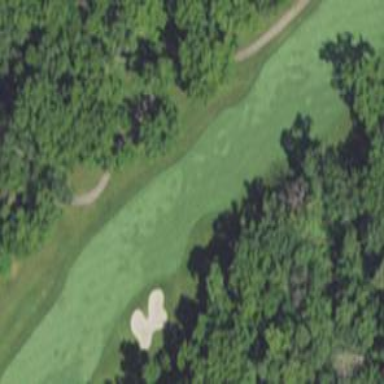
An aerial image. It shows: Golf hole.